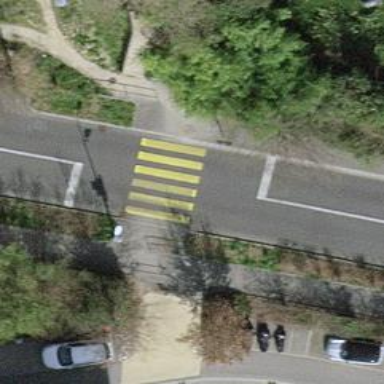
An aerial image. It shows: Crossing with traffic signals.